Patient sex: M
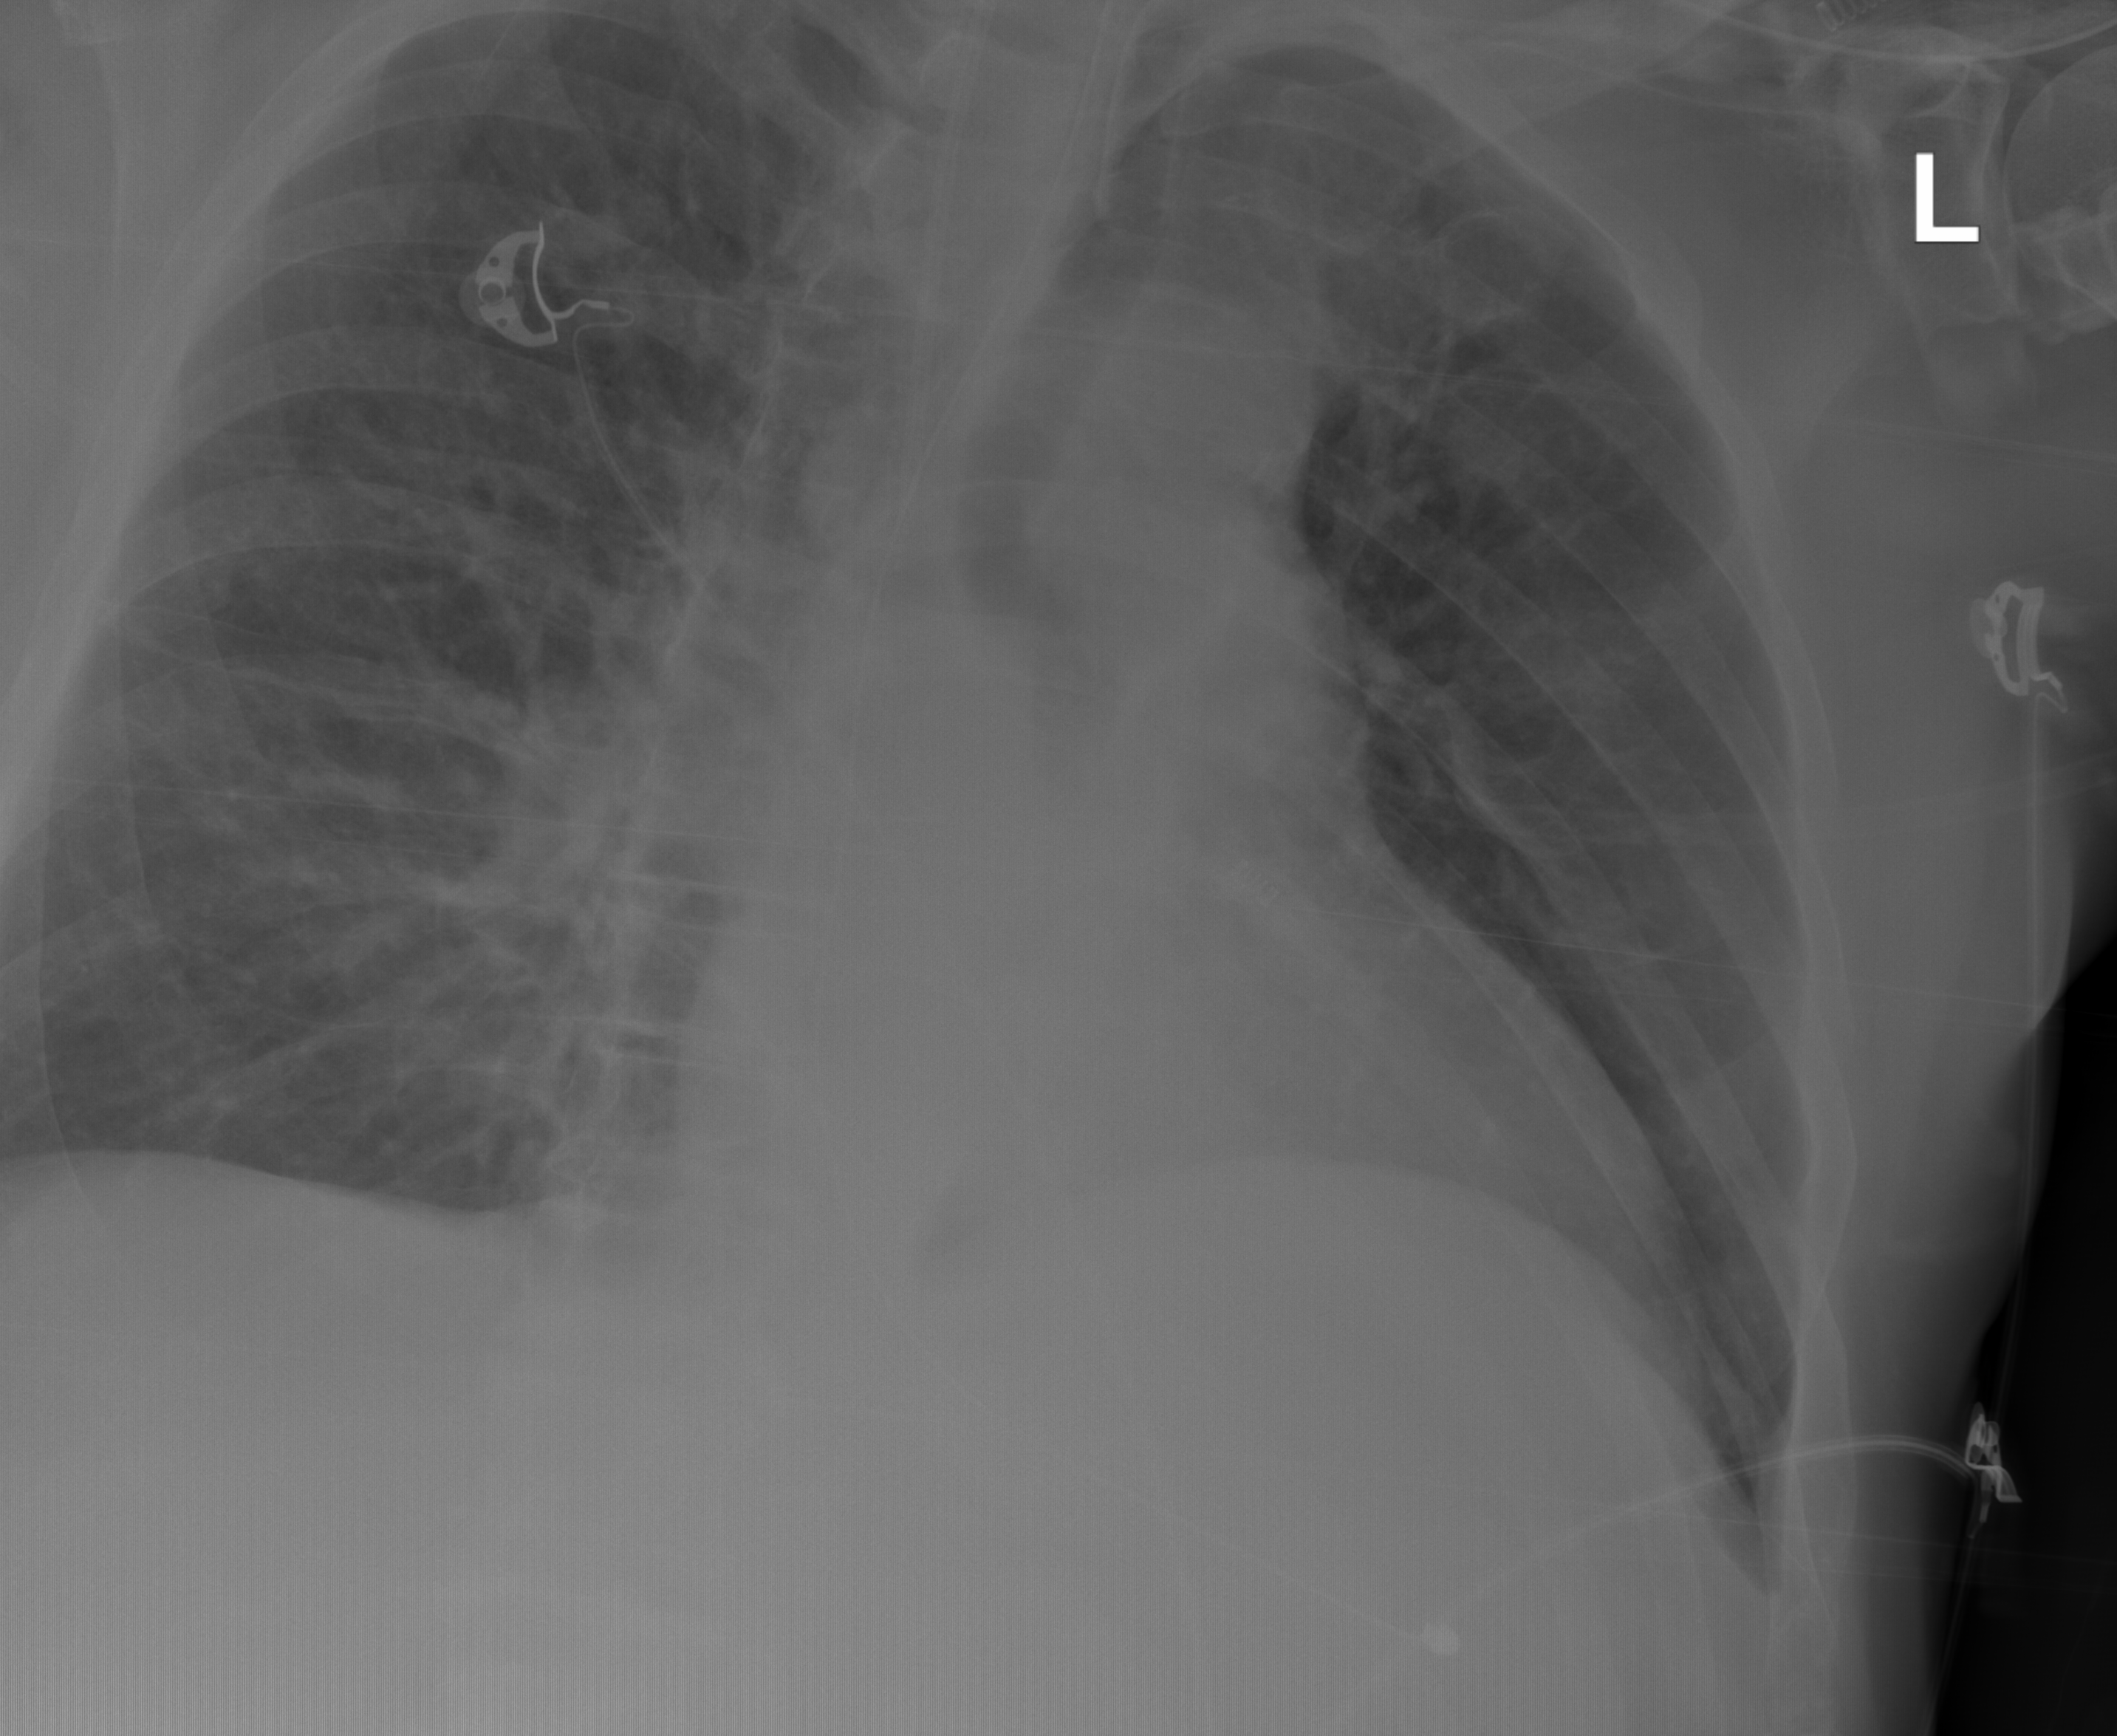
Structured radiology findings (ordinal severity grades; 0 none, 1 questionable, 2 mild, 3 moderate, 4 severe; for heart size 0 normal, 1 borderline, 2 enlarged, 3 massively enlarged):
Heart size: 1
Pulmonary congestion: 2
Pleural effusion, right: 0
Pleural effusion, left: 2
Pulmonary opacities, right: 2
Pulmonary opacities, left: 0
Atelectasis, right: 2
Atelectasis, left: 2